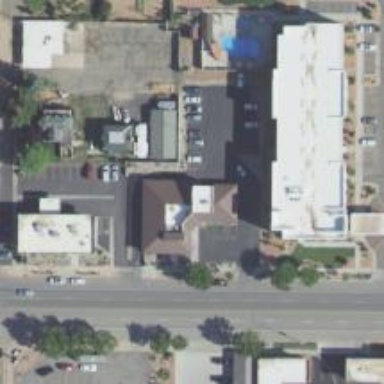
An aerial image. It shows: Pharmacy providing healthcare services.